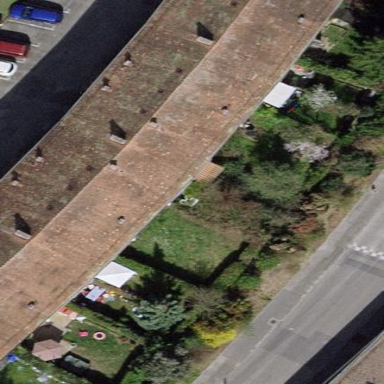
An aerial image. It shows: Garden surrounded by fence.